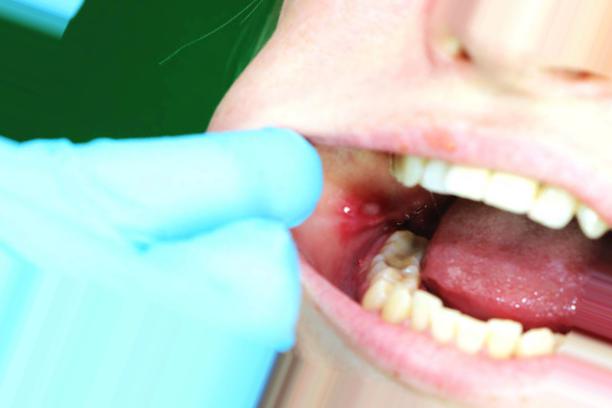
Condition: Mouth Ulcer